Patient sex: M
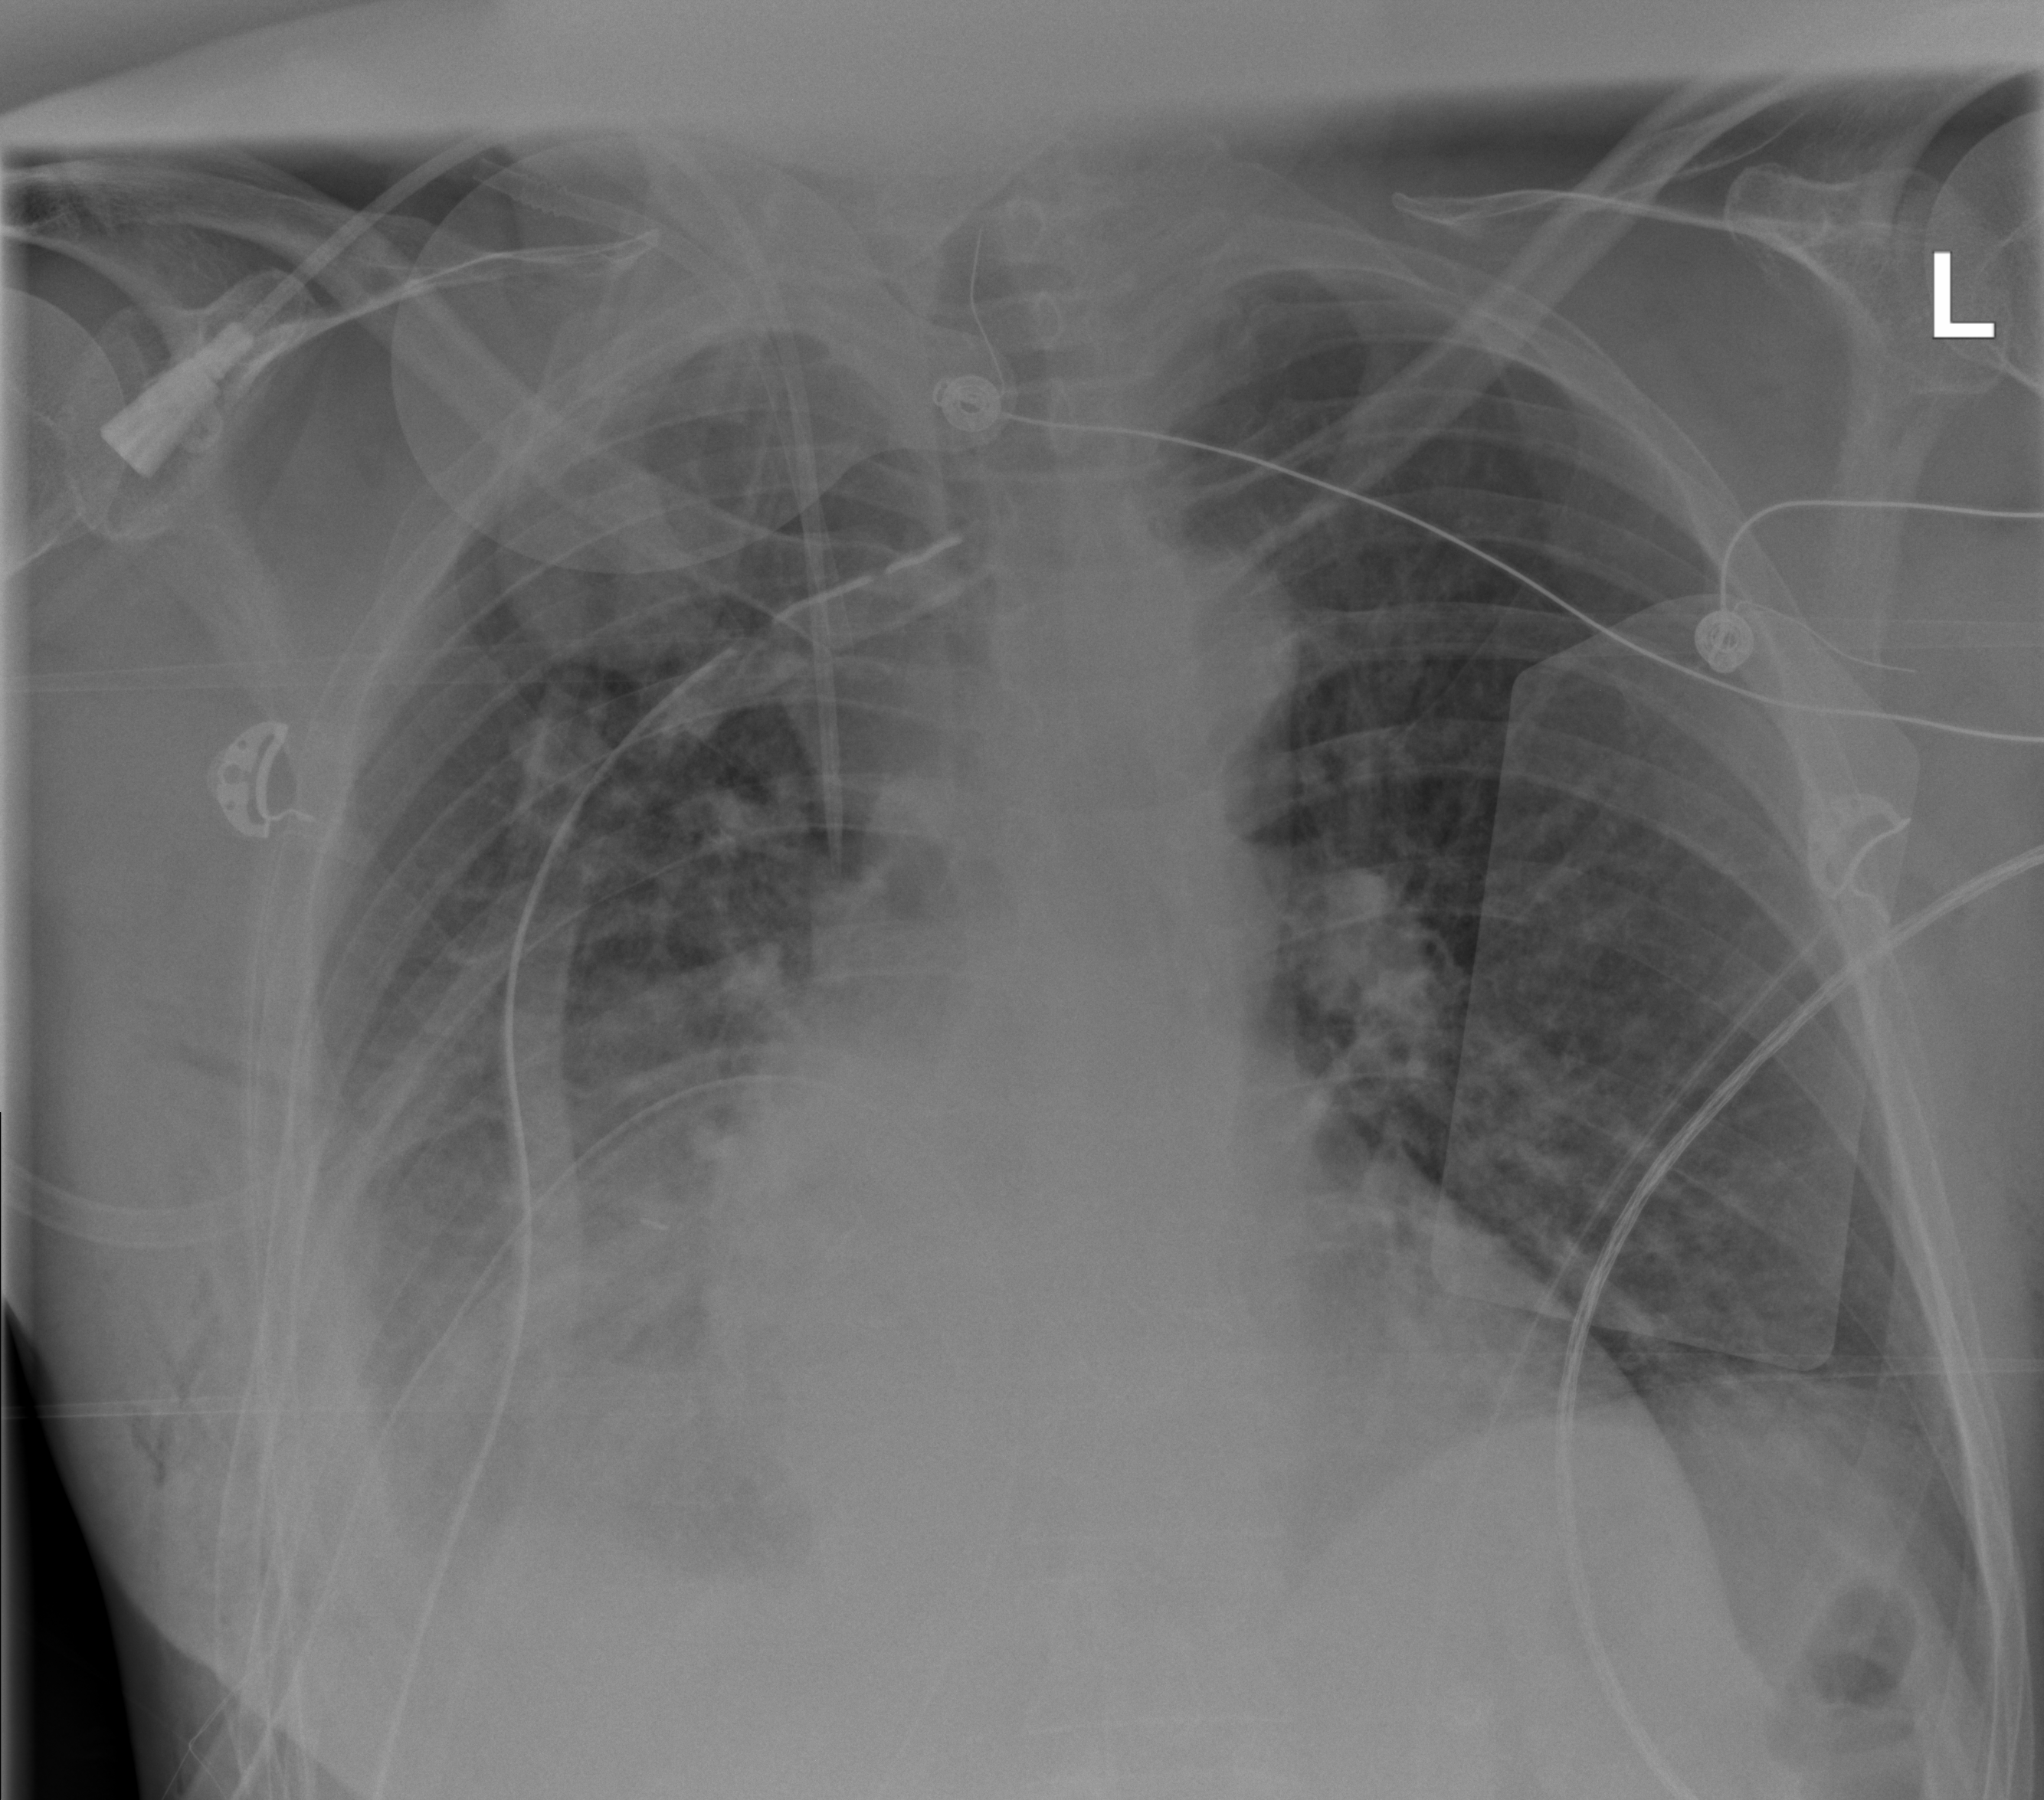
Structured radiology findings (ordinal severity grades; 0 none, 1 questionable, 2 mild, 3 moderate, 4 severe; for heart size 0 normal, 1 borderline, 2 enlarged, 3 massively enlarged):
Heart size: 0
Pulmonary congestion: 1
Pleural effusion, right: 2
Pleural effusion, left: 0
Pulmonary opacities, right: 1
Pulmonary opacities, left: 0
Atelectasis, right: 3
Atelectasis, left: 2